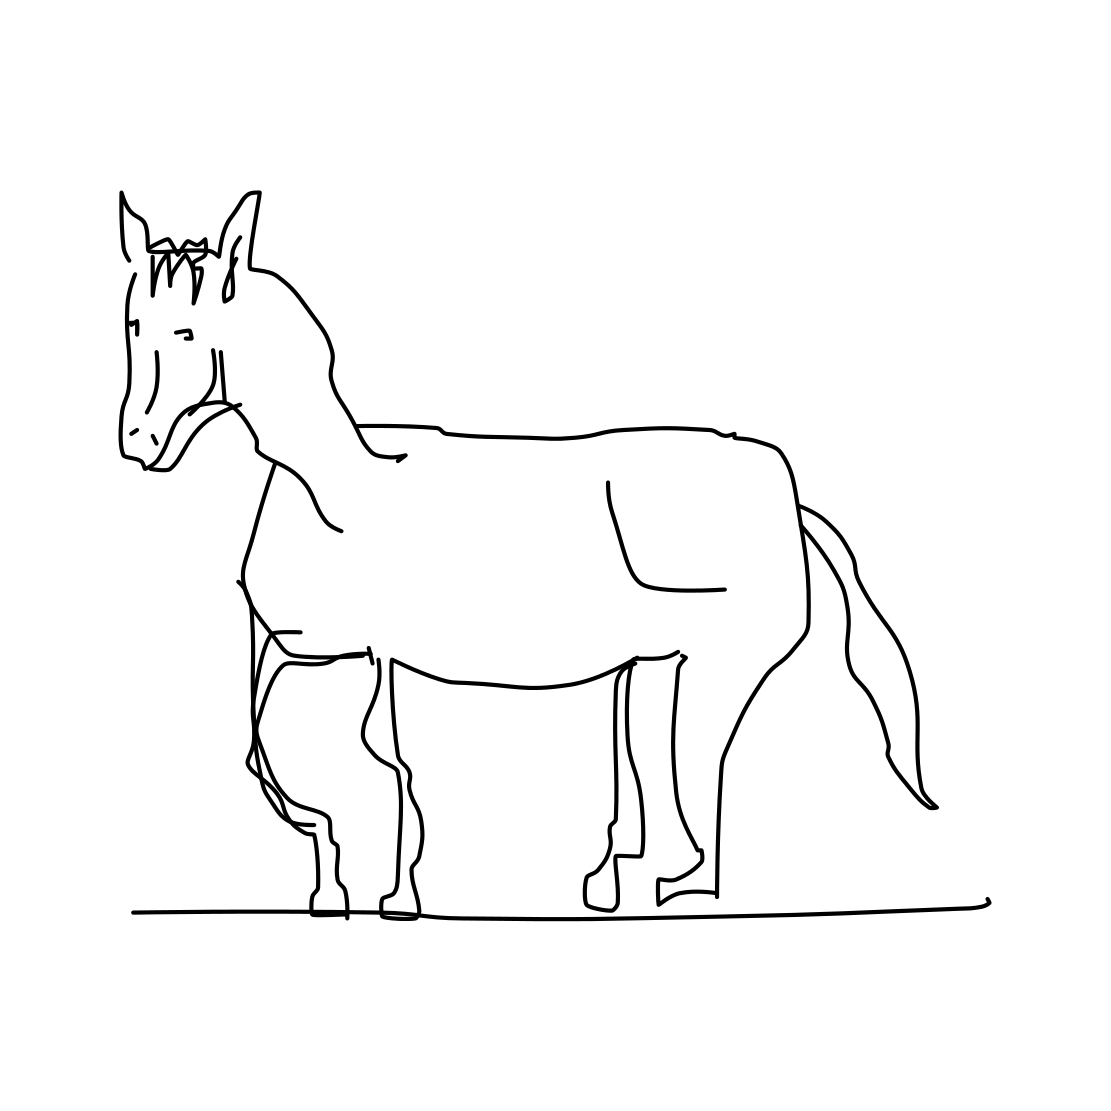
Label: horse